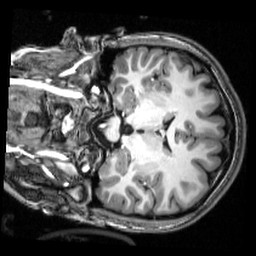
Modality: T1w
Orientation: coronal
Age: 21
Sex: female
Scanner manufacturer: siemens
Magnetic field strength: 3 T
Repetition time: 2.53 s
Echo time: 0.00339 s